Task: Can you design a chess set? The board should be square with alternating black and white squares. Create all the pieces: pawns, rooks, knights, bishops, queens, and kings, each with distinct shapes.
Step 4396:
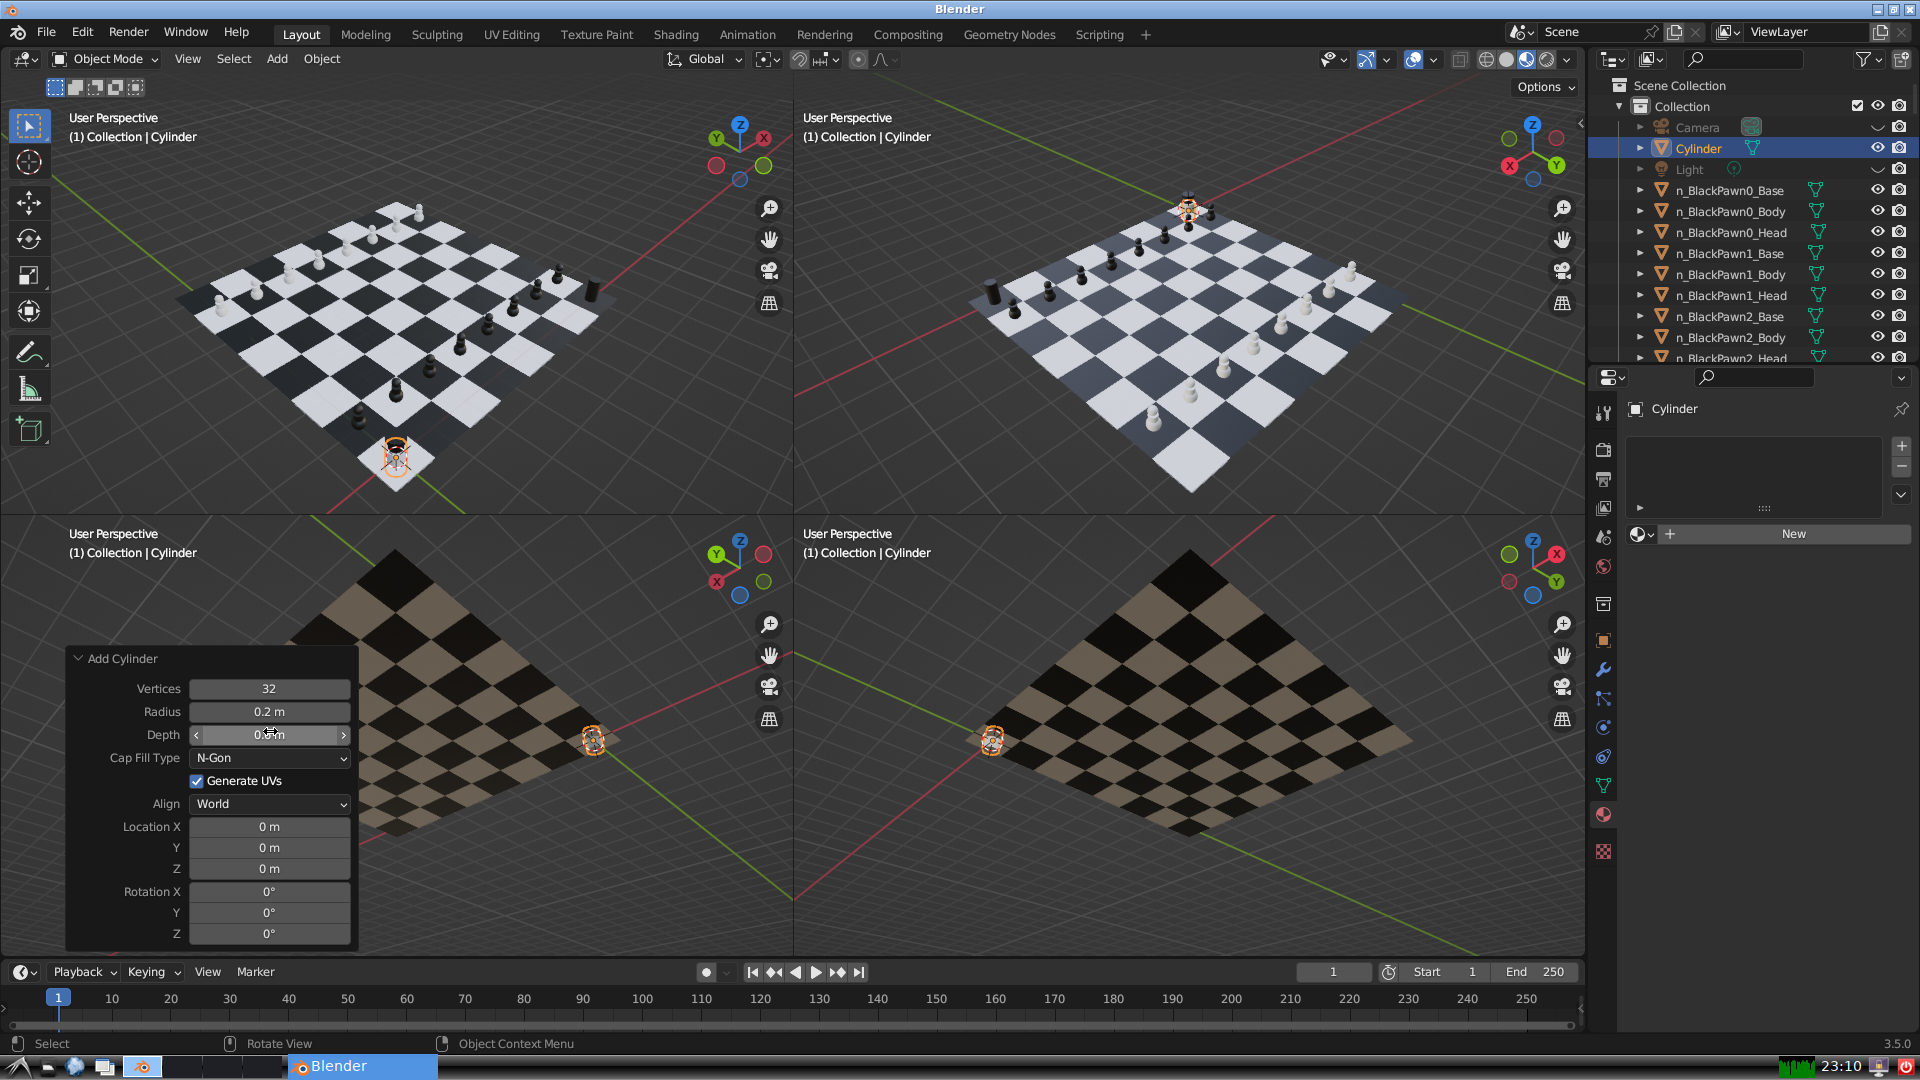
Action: click: no